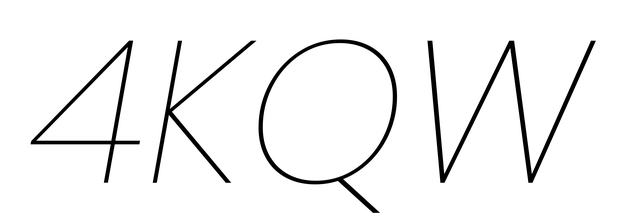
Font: Poppins-ThinItalic